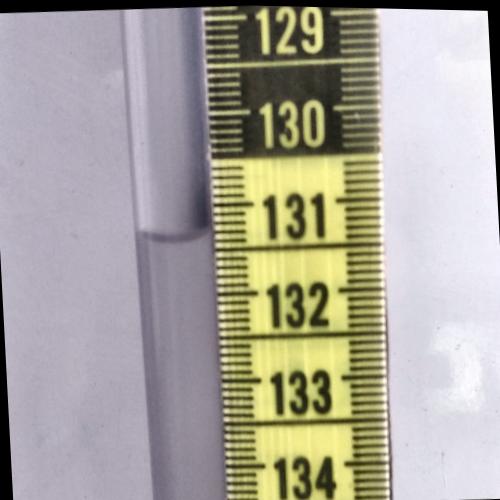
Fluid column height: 131.3 cm